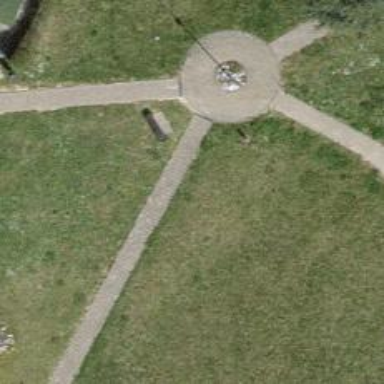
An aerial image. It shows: Brown bench.